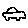
Label: car